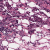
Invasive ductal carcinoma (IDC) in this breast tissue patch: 1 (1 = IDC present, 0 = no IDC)